Question: Today my First certificate became 1 year old, when i they to run my app on a divice i got this message:
'''
Code Sign error: The identity 'iPhone Developer: ********** (********)' doesn't match any valid, non-expired certificate/private key pair in your keychains
'''
So i went to my 'Key Chain' and i got this:
How to renew this 'certificate' ??
by the way my distribution certificate still valid
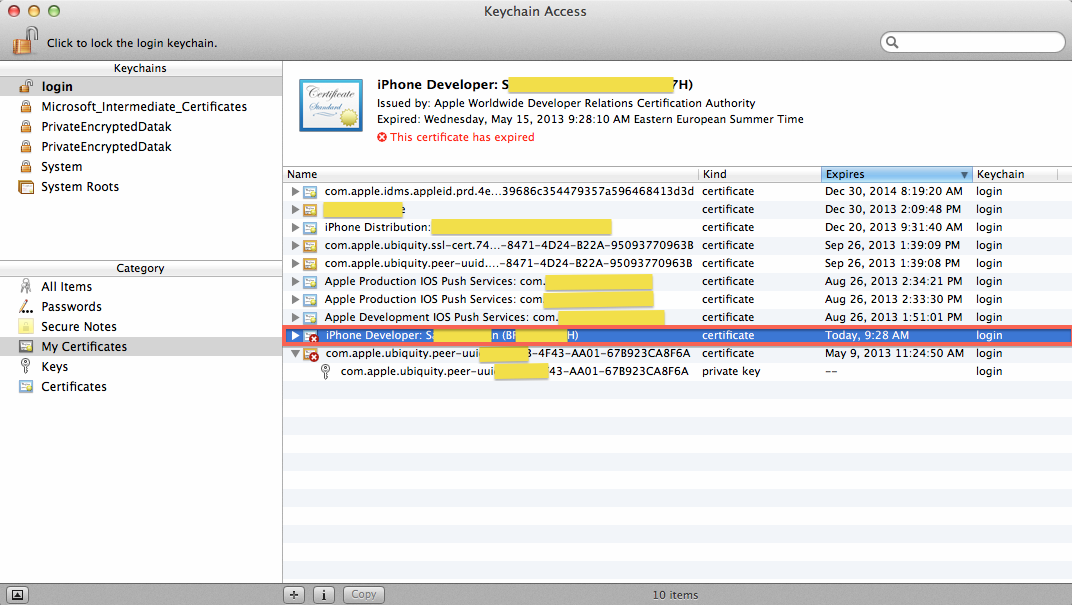
Answer: You need to go over to Apple's Developer Portal to retrieve a new development certificate. Once you log into <URL>, and renew / reissue them.
Oh, and pay up on the yearly Apple Developer membership fee if you haven't done so already.